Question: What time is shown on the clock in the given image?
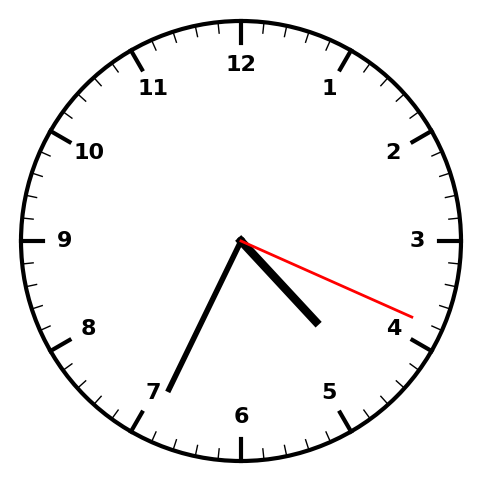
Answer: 04:34:19